Aerial crown-view tile of a tropical tree (Barro Colorado Island, Panama), acquired 20250915:
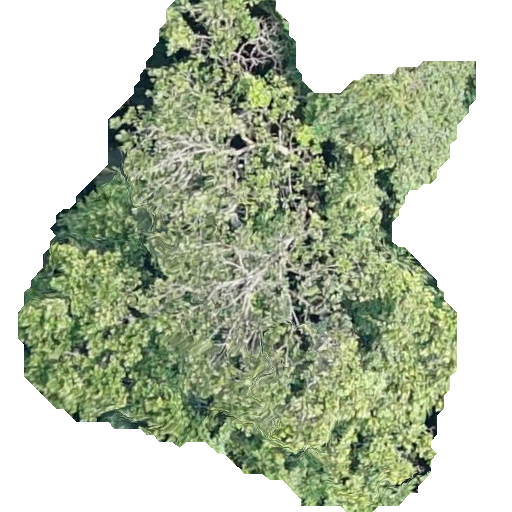
Species: Anacardium excelsum
GBIF accepted scientific name: Anacardium excelsum
Crown area: 229.233 m²